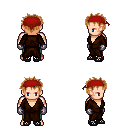
a pixel art fantasy rpg character, male body template, human, light skin, brown robe, teal pants, brown bedhead hairstyle, red bandana, metal gloves, ghillies, four views (front, back, left, right), 2x2 character sprite sheet, small pixel art, hard edges, no anti-aliasing